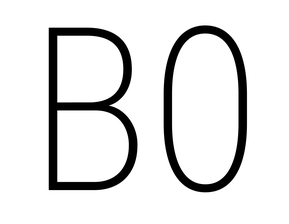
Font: Roboto_Condensed_ExtraLight